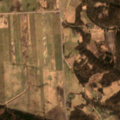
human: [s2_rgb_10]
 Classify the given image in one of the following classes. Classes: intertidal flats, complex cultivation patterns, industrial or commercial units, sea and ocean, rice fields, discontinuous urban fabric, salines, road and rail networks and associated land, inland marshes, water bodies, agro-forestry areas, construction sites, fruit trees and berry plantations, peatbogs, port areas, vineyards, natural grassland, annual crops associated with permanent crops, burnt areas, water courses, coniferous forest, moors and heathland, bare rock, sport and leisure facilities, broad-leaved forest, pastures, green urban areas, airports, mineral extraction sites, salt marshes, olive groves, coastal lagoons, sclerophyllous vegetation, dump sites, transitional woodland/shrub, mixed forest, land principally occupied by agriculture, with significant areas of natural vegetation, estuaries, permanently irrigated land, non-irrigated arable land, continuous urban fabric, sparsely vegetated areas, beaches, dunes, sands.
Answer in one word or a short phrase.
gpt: industrial or commercial units, non-irrigated arable land, pastures, land principally occupied by agriculture, with significant areas of natural vegetation, mixed forest, transitional woodland/shrub